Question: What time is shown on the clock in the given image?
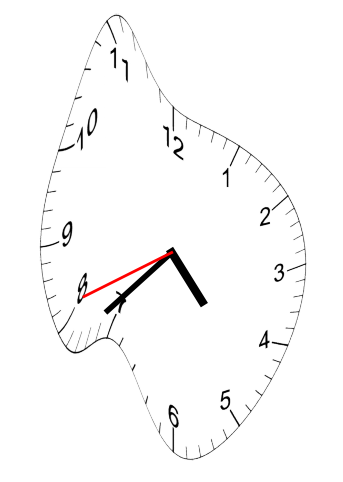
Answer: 04:37:41